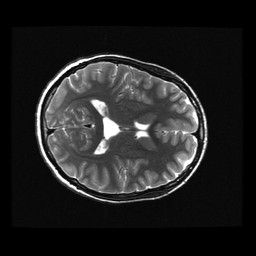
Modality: T2w
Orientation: axial
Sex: female
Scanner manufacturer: ge
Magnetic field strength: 3 T
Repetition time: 5 s
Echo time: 0.1019 s